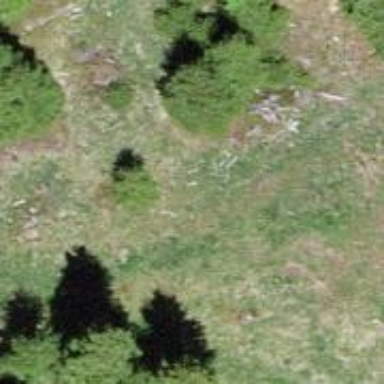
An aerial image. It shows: Single tag "natural: tree."